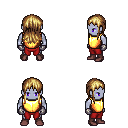
a pixel art fantasy rpg character, male body template, dark elf, purple skin, gold chest armor, red pants, blonde unkempt hairstyle, metal gloves, maroon shoes, four views (front, back, left, right), 2x2 character sprite sheet, small pixel art, hard edges, no anti-aliasing